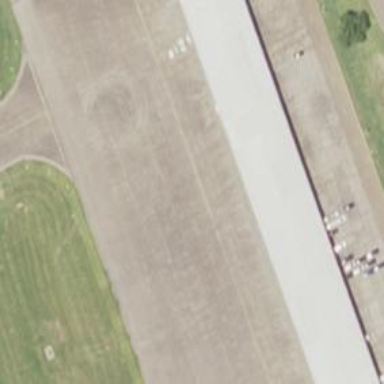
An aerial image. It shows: Hangar building located at airport.